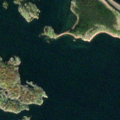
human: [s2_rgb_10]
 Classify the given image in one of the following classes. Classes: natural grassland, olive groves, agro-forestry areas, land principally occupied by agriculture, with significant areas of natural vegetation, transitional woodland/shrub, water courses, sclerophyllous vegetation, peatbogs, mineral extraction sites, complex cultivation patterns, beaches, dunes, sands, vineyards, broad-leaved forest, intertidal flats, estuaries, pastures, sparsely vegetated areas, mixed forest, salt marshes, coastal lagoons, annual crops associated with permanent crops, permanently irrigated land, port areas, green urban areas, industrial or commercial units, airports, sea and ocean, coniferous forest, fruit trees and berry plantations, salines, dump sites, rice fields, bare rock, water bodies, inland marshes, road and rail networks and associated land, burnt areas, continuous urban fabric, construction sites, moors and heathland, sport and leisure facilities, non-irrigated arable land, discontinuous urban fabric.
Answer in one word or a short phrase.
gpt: beaches, dunes, sands, sea and ocean